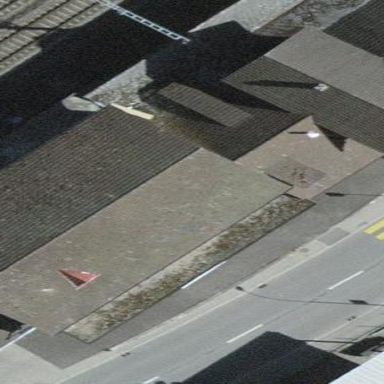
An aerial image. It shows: Commercial building.